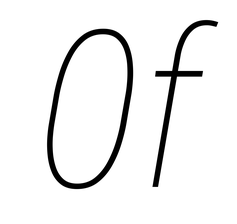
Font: Roboto-Italic_Condensed_Thin_Italic